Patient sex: F
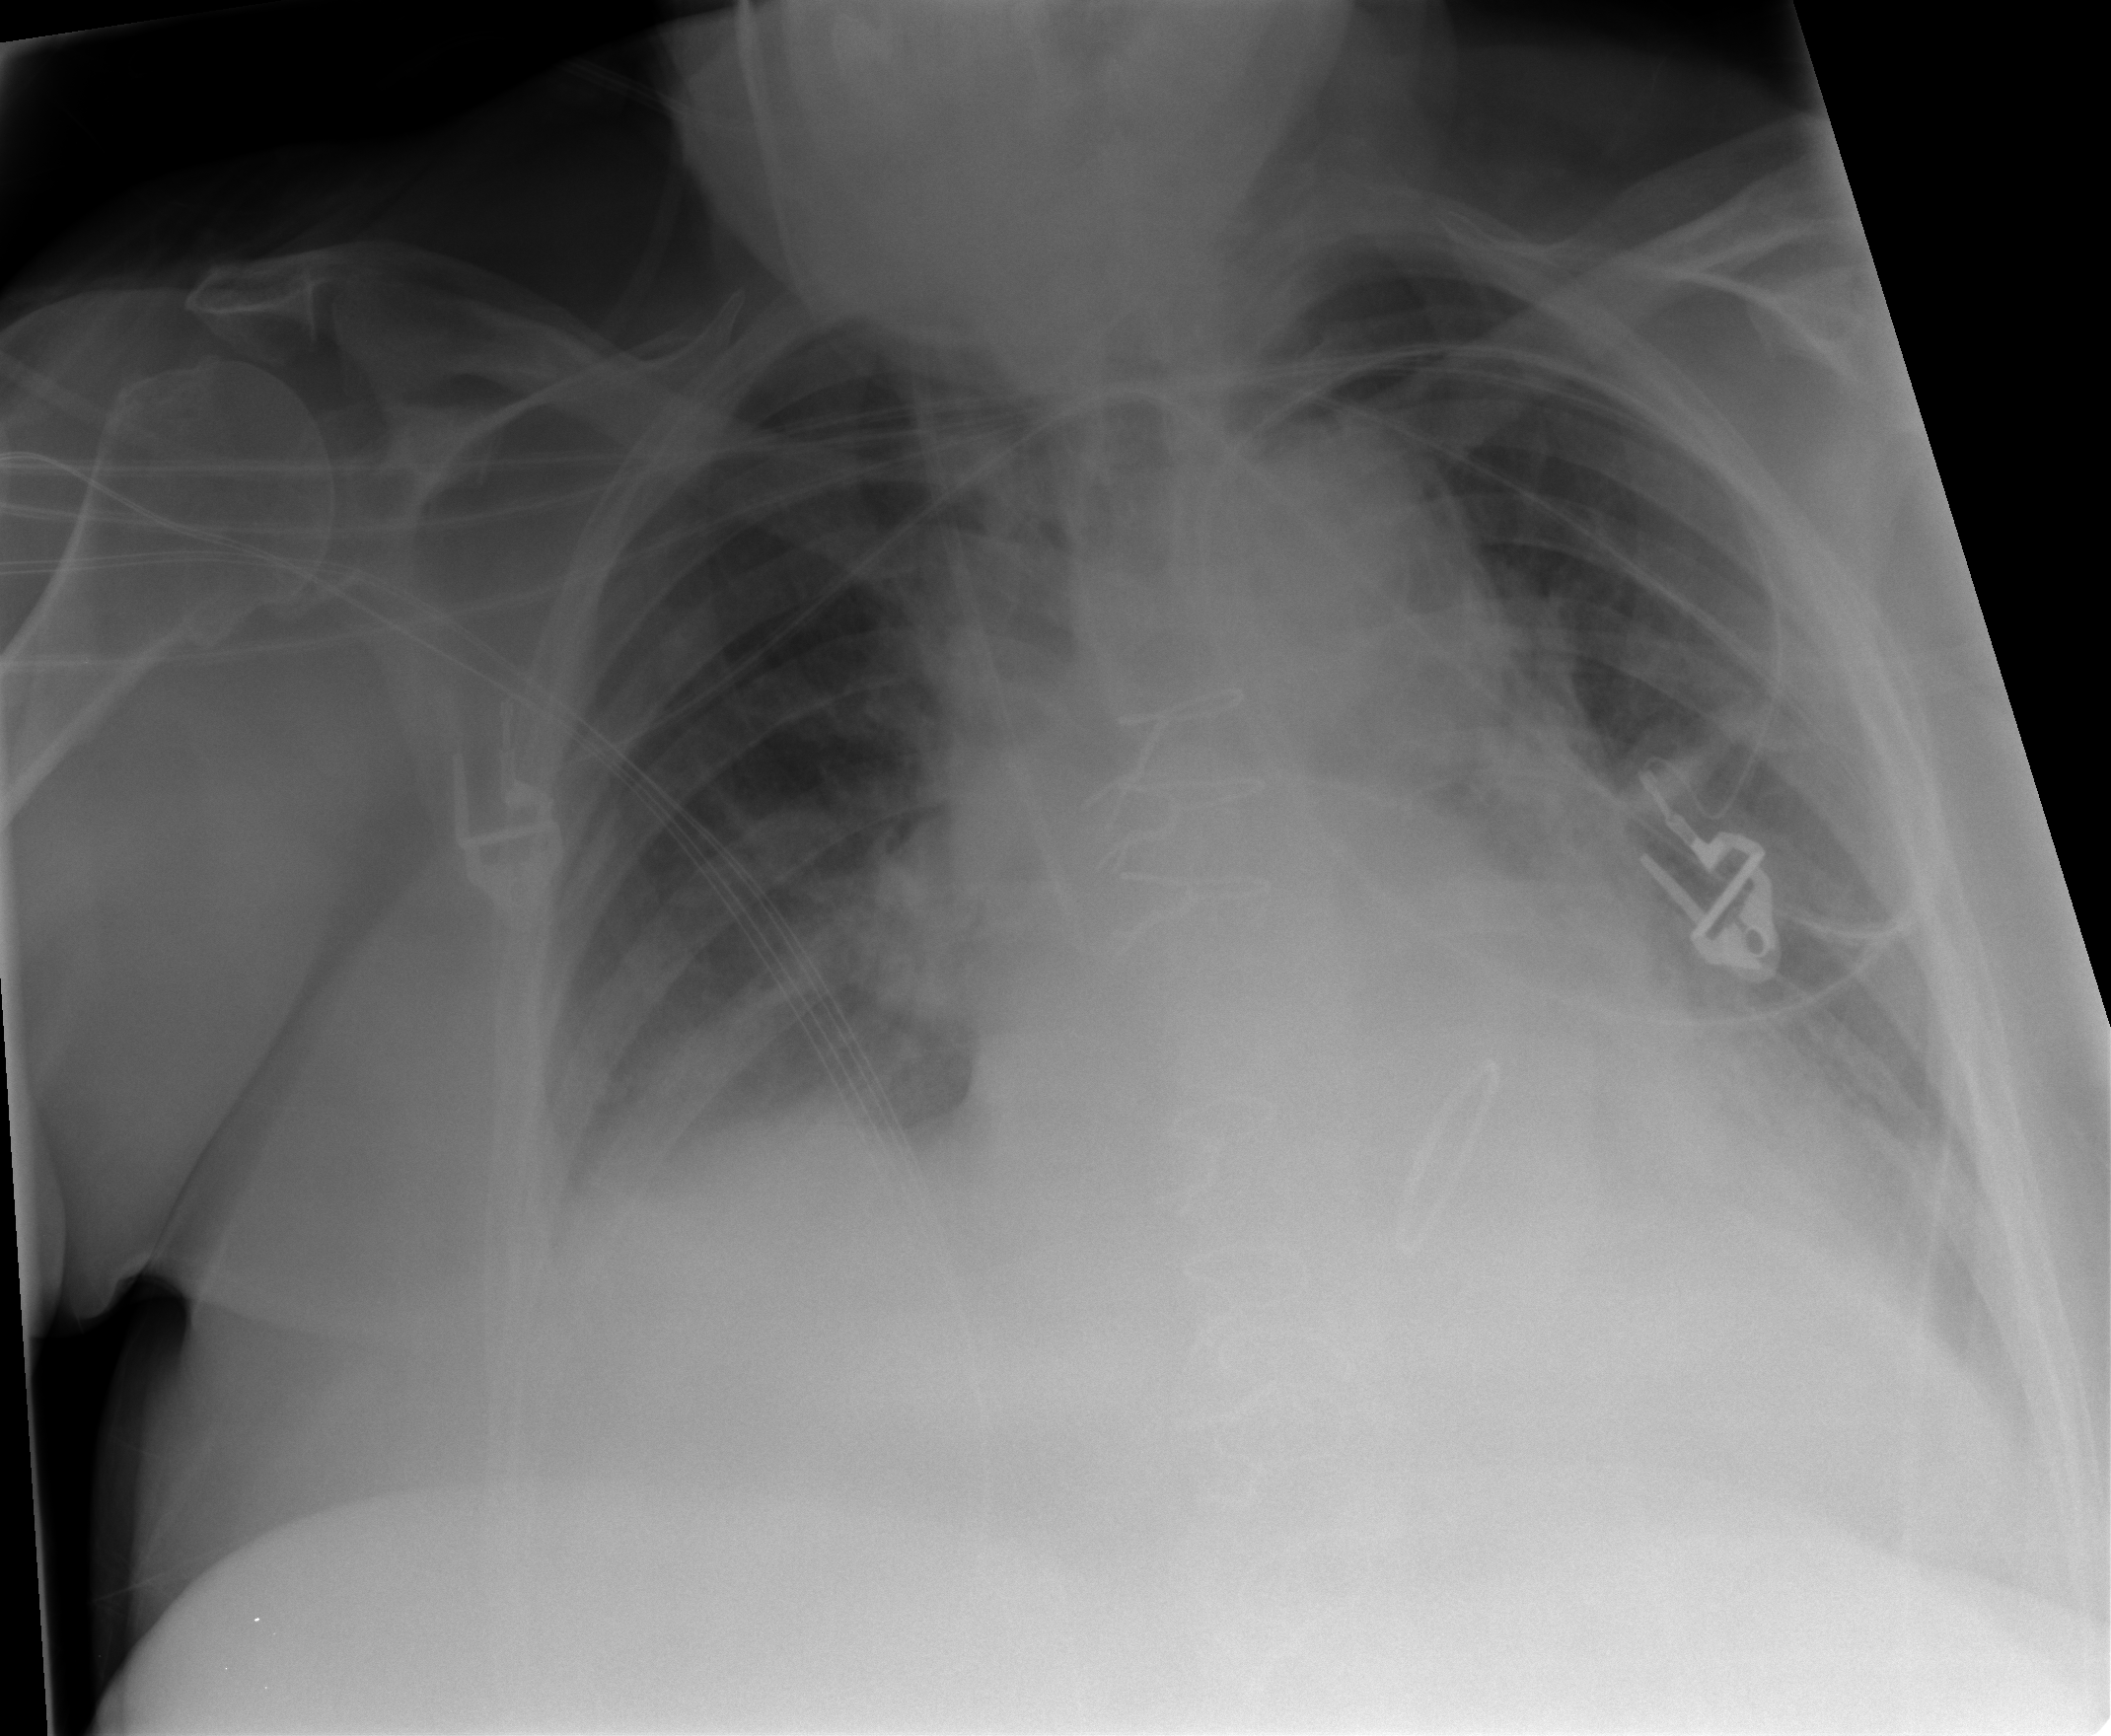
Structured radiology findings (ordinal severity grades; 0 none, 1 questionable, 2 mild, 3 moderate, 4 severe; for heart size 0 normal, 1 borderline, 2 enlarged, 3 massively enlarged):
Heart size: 2
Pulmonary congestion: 2
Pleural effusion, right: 2
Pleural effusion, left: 1
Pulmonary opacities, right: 0
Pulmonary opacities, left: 0
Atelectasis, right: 2
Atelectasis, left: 2